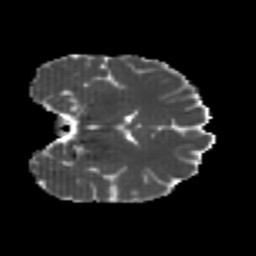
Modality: MD
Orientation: coronal
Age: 22
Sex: female
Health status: healthy
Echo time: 0.074 s